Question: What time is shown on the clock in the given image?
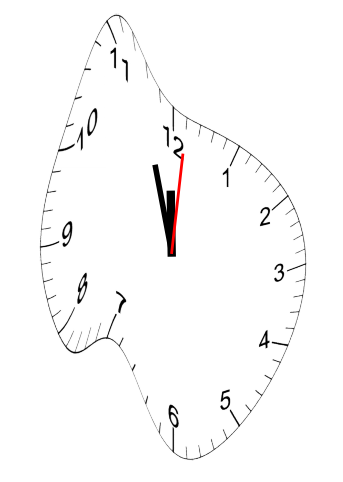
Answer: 11:57:01